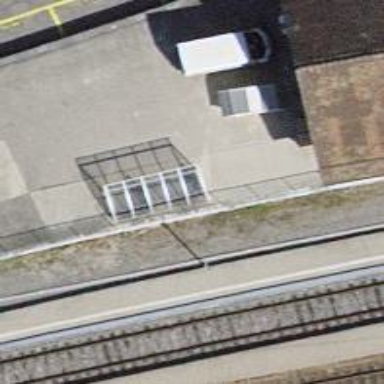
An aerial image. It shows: Shed designated as bicycle parking facility.